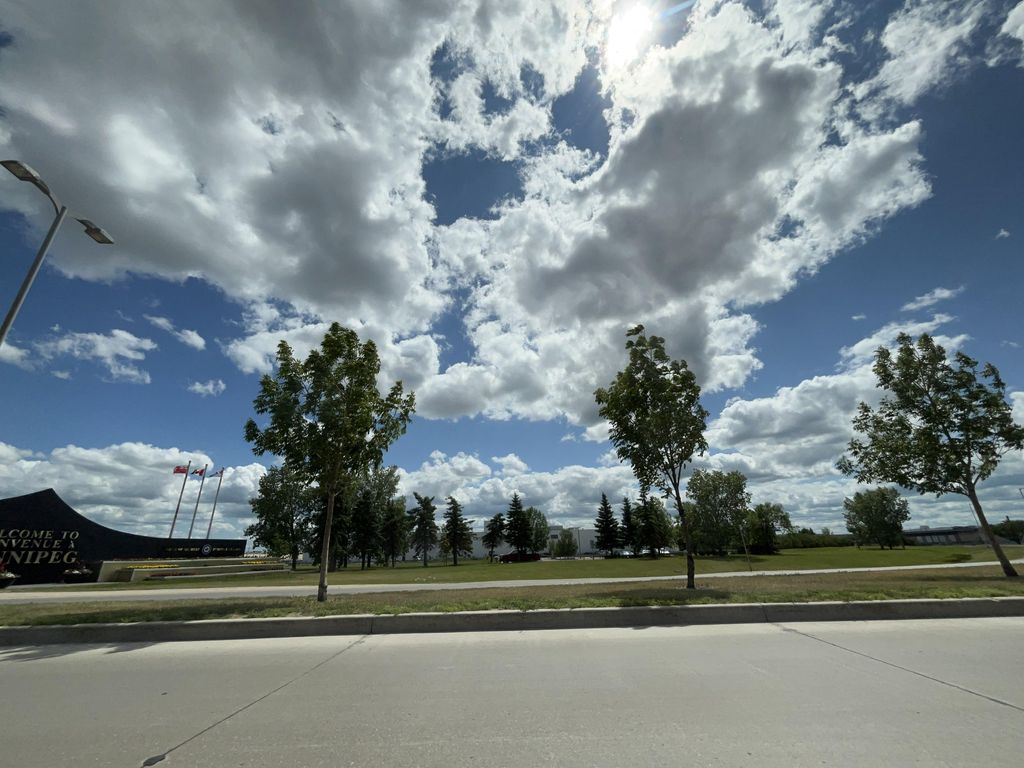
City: winnipeg